Question: How can I use a function that returns html within a string, inside a html template in google apps script ?
For example, here is my code.gs:
'''
function doGet() {
return HtmlService.createTemplateFromFile('test').evaluate();
}
function getHtml(){
return "<b> hello there </b>";
}
'''
and in my html file 'test.html' I have the following:
'''
<html>
<?= getHtml() ?>
</html>
'''
You will see the result is something like this:

How can I change this so it produces hello there in bold, without showing the tags ?
Many thanks
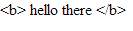
Answer: Use force-printing:
'''
<?!= getHtml() ?>
'''
as explained <URL>.